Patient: sex M, age 58
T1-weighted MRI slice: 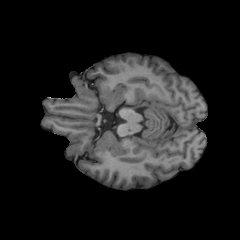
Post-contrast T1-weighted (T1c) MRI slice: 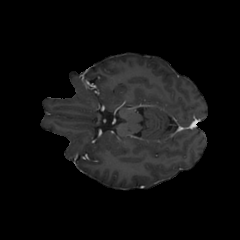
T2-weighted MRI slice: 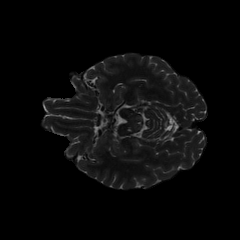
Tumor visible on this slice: no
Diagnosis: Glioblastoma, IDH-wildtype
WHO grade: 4